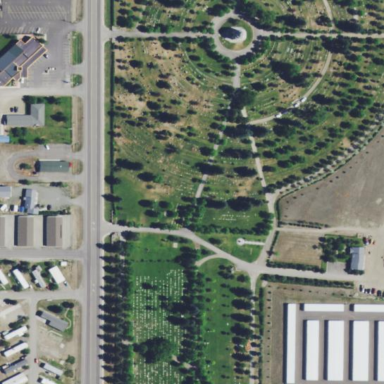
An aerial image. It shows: Cemetery.